高二 · 解析几何
21. 已知双曲线的方程为 $x^{2}-\frac{y^{2}}{4}=1$, 如图, 点 $A$ 的坐标为 $(-\sqrt{5}, 0), B$ 是圆 $x^{2}+(y-\sqrt{5})^{2}=1$ 上的点, 点 $M$ 在双曲线的右支上, 求 $|M A|+|M B|$ 的最小值.

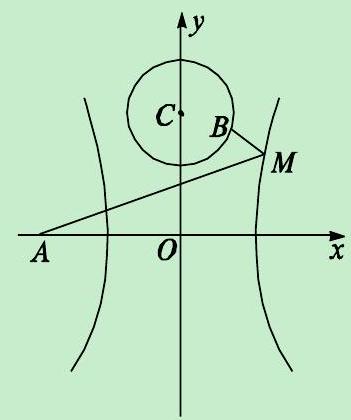
答案: 设点 $D$ 的坐标为 $(\sqrt{5}, 0)$, 则点 $A, D$ 是双曲线的焦点,

由双曲线的定义, 得 $|M A|-|M D|=2 a=2$.

$\therefore|M A|+|M B|=2+|M B|+|M D| \geq 2+|B D|$, 又 $B$ 是圆 $x^{2}+(y-\sqrt{5})^{2}=1$ 上的点, 圆的圆心为 $C(0, \sqrt{5})$, 半径为 1 , 故 $|B D| \geq|C D|-1=\sqrt{10}-1$, 从而 $|M A|+|M B| \geq 2+|B D| \geq \sqrt{10}+$ 1 ,

当点 $M, B$ 在线段 $C D$ 上时取等号, 即 $|M A|+|M B|$ 的最小值为 $\sqrt{10}+1$.
解析: ：分析：本题考查了双曲线的定义分析问题、解决问题的能力.